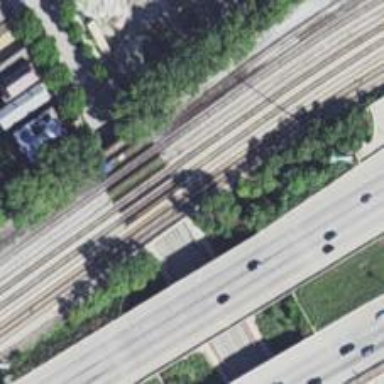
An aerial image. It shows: Bridge with electrified rails.